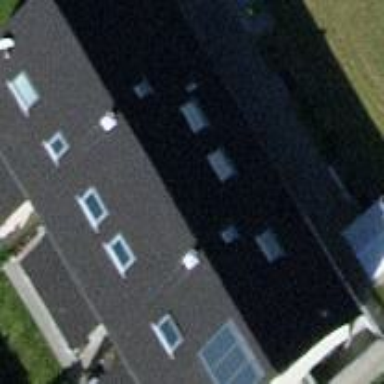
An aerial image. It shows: Terrace building with gabled roof.